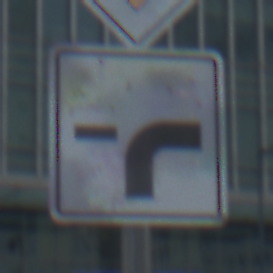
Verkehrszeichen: VerlaufVorfahrtsstrasse9
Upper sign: Vorfahrtsstrasse
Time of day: MorningAfternoon
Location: Outdoor (Urban)
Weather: PartlyCloudy
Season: NotSpecified
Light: Natural